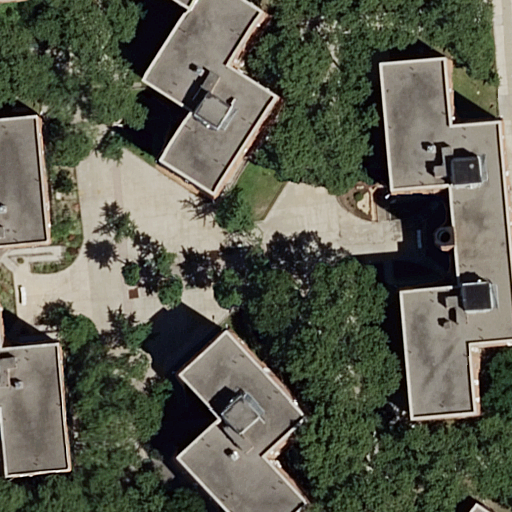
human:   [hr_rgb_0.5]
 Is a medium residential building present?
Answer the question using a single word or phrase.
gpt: yes

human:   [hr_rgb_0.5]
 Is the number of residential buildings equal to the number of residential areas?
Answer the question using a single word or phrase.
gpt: no

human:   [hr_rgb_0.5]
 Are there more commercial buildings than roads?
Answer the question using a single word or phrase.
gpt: no

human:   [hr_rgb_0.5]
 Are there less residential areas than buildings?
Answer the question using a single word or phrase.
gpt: yes

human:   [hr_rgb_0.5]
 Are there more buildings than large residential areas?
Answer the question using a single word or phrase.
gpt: yes

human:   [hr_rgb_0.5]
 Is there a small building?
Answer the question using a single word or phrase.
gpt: yes

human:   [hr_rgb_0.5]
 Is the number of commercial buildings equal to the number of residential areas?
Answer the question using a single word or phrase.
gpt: no

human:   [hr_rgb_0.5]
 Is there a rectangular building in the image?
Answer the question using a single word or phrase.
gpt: yes

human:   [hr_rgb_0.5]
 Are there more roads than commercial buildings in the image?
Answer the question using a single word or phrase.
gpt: yes

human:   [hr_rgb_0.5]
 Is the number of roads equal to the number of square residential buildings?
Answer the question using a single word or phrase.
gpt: no

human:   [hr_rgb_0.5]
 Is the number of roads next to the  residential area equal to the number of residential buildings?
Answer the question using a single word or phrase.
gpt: no

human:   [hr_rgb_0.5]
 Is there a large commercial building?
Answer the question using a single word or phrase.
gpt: no

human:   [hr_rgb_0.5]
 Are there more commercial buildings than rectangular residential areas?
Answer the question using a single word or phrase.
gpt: no

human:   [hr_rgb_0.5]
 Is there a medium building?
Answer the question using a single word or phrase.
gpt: yes

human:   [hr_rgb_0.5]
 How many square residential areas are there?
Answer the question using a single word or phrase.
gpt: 0

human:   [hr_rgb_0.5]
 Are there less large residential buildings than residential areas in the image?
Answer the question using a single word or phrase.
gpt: no

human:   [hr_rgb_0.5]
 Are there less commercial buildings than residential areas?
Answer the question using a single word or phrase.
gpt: yes

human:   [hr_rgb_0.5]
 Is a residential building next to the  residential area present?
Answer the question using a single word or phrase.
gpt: yes

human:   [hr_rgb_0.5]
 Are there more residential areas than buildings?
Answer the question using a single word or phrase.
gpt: no

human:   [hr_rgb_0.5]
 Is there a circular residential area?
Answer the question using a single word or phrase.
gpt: no

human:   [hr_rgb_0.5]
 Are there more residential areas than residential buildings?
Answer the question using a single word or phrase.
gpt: no

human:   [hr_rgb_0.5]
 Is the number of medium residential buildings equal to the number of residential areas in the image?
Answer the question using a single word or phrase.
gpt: yes

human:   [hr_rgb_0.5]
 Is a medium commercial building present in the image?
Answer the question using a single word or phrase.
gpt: no

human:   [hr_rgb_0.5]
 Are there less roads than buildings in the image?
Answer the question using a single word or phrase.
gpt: yes

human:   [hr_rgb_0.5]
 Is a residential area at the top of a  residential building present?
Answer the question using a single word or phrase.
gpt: yes

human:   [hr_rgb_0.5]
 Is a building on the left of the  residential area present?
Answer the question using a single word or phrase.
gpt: no

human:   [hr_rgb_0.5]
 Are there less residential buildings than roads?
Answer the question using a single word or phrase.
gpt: no

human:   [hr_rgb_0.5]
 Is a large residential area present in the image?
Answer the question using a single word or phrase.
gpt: yes

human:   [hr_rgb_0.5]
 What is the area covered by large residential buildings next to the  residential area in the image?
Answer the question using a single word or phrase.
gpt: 3444m2

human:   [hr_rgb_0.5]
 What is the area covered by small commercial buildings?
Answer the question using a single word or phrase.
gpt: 0m2

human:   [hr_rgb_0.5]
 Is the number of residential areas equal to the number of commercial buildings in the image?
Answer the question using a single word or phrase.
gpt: no

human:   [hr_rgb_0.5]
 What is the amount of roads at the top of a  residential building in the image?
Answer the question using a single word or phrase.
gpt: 3

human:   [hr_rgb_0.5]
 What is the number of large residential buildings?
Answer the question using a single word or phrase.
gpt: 4

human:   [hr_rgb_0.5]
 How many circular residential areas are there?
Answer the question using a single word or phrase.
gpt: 0

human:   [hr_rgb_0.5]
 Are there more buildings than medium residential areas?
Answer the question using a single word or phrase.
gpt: yes

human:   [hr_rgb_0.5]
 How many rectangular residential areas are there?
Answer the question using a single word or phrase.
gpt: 1